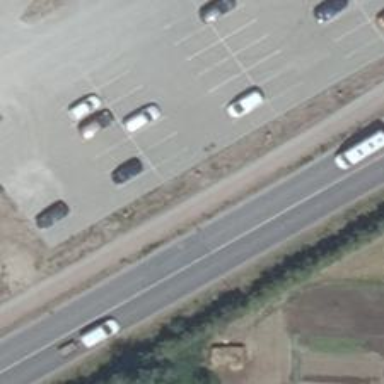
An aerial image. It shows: Asphalt parking aisle.